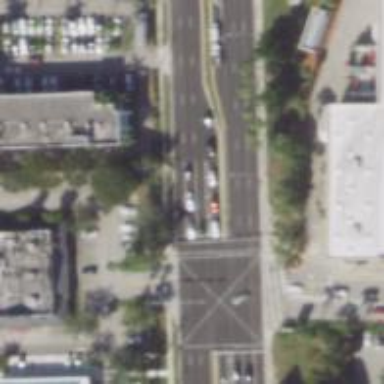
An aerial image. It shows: Uncontrolled road crossing with marked lines.